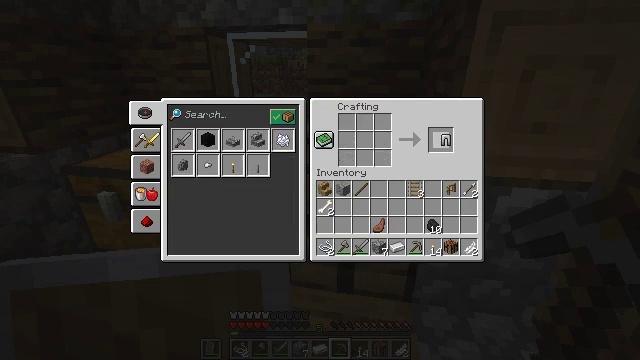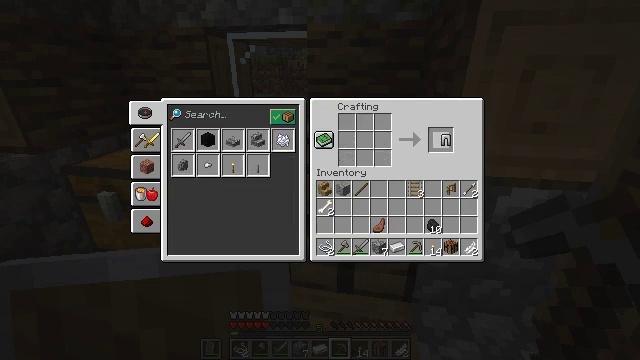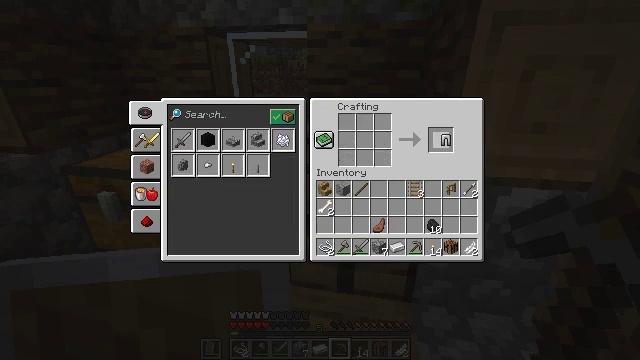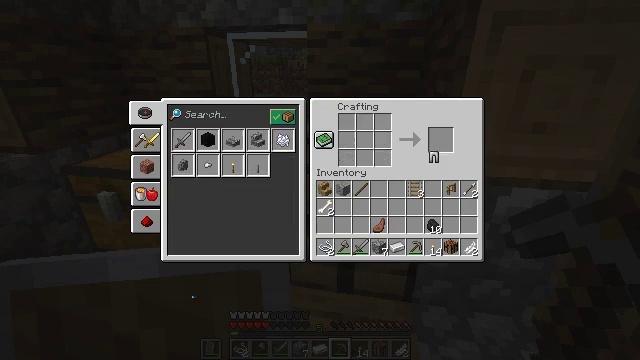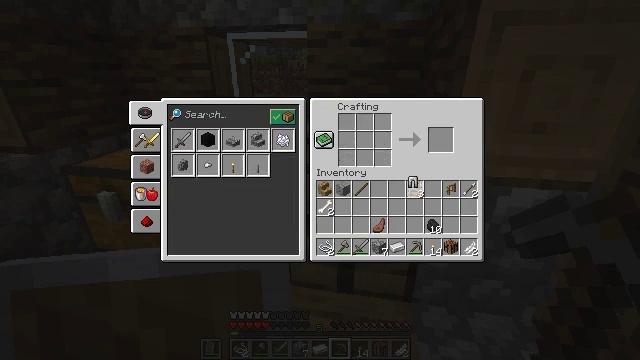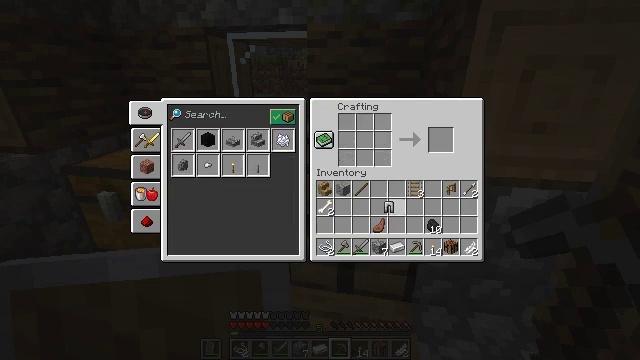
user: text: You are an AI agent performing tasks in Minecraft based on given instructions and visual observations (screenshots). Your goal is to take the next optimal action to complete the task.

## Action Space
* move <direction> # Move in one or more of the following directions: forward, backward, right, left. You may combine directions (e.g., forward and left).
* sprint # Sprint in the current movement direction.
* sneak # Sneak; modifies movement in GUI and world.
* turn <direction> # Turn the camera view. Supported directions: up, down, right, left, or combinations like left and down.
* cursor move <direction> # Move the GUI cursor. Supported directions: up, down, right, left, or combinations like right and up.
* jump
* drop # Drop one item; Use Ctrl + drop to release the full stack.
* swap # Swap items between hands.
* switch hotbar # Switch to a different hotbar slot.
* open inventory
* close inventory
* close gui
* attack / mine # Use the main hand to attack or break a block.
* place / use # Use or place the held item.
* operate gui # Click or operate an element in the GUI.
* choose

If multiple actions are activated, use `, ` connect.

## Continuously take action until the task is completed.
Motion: motion action
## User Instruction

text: Open the crafting grid to create iron leggings with iron ingots.
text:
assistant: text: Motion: attack / mine
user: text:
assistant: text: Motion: attack / mine
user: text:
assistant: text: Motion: turn left and down
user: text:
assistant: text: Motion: turn left and down
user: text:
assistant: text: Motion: turn left and down
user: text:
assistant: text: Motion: no_op